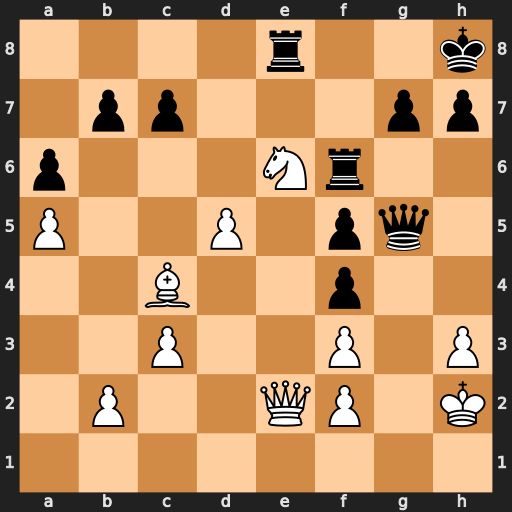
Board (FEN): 4r2k/1pp3pp/p3Nr2/P2P1pq1/2B2p2/2P2P1P/1P2QP1K/8
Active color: w
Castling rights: -
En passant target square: -
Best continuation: Nxg5 Rxe2 Bxe2